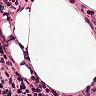
Metastatic tissue present: no